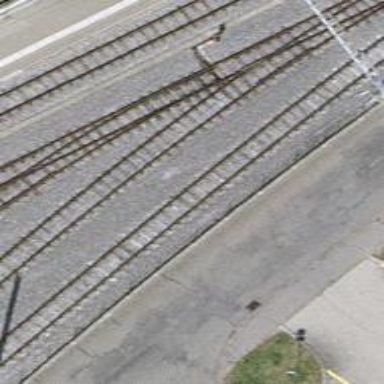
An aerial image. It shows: Narrow-gauge railway yard with one track. The yard is electrified with contact line.